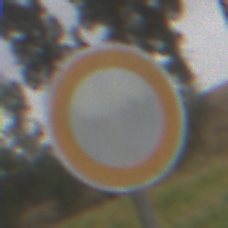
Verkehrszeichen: VerbotFahrzeugeAllerArt
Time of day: MorningAfternoon
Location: Outdoor (Nature)
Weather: Overcast
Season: NotSpecified
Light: Natural